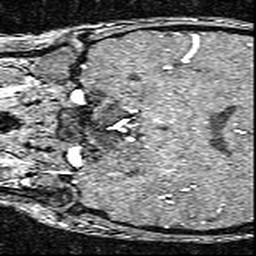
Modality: angio
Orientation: coronal
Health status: ill
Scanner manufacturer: siemens
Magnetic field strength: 3 T
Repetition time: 0.023 s
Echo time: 0.00418 s